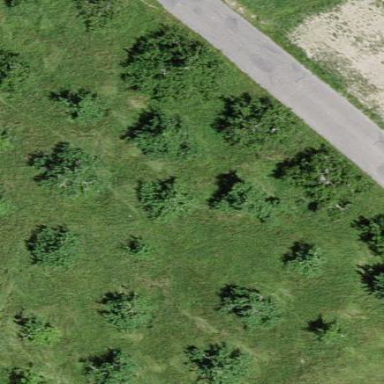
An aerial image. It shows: Orchard.